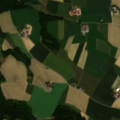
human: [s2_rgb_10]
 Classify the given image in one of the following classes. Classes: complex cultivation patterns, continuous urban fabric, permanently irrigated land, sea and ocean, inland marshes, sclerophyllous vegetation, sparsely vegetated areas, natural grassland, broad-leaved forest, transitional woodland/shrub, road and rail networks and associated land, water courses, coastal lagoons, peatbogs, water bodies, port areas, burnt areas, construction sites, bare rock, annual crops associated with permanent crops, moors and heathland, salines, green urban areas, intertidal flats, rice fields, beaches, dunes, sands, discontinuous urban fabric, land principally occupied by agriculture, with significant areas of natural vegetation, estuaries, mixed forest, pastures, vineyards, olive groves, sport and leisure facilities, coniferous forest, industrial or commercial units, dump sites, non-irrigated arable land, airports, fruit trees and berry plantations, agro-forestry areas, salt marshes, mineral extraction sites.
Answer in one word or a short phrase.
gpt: non-irrigated arable land, pastures, land principally occupied by agriculture, with significant areas of natural vegetation, mixed forest